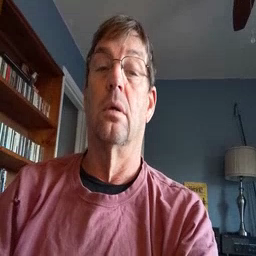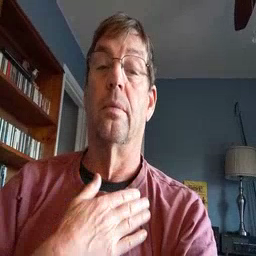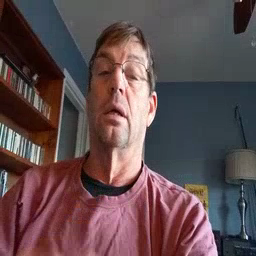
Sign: minemy